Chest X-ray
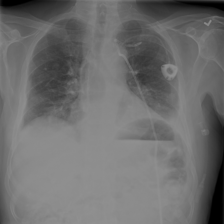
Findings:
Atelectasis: negative
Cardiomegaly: negative
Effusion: negative
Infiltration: negative
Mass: negative
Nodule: negative
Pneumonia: negative
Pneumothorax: negative
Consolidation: negative
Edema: negative
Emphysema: negative
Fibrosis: negative
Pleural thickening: negative
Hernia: negative